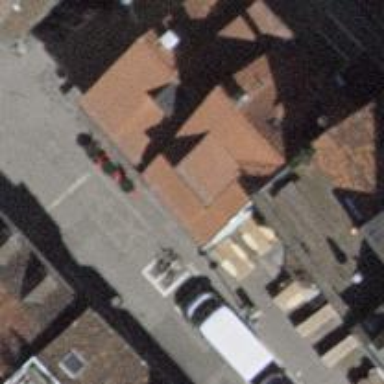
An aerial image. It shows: Restaurant.